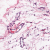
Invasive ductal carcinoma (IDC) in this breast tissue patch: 0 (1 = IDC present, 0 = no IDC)